Question: I am facing problem with amcharts dual y-axis custom step on each axis so shifting to Google Charts. Does Google Charts support dual y-axis with minimum and maximum with custom step on each axis?
Image is attached for reference:

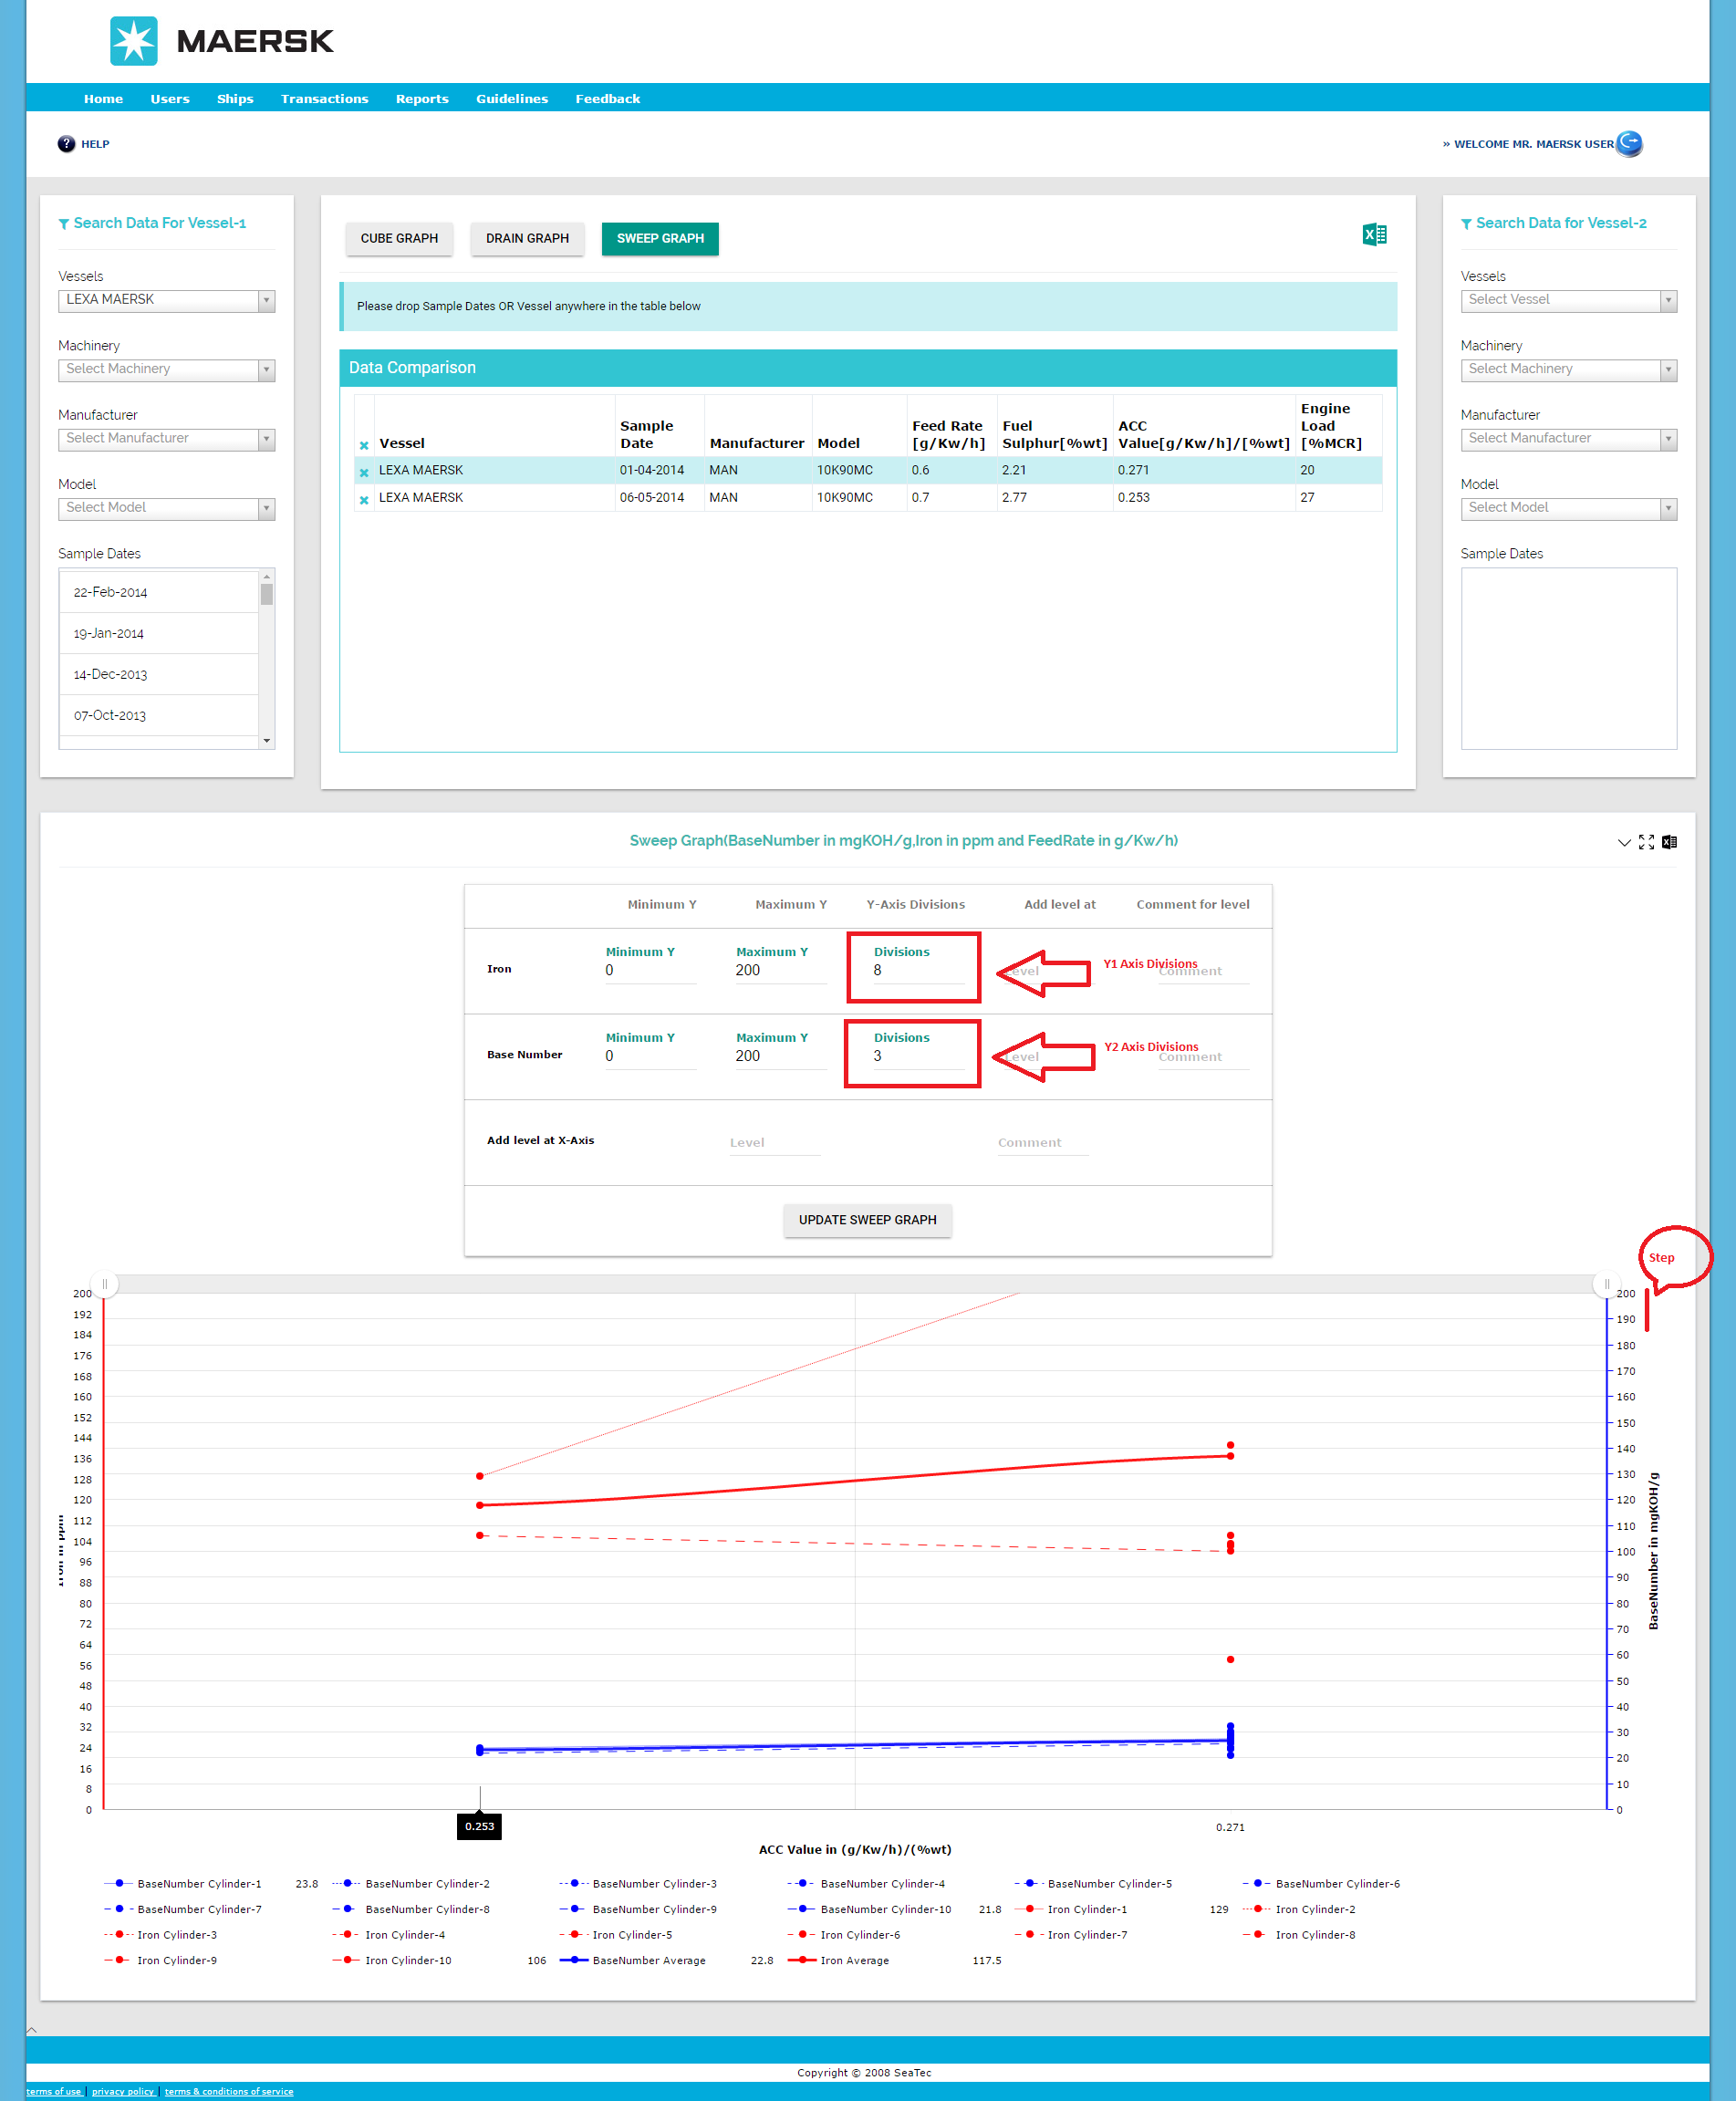
Answer: to set dual y-axis, change the 'targetAxisIndex' of one of the 'series'...
'''
series: {
1: {
targetAxisIndex: 1
}
},
'''
to set min and max, use 'viewWindow'
and for step, must provide own 'ticks'
for each 'vAxes'
'''
vAxes: {
0: {
viewWindow: {
min: 0,
max: 20
},
ticks: [0, 5, 10, 15, 20]
},
1: {
viewWindow: {
min: 120,
max: 240
},
ticks: [120, 160, 200, 240]
}
}
'''
see following working snippet...
'''
google.charts.load('current', {
callback: function () {
var data = google.visualization.arrayToDataTable([
['Label', 'Series 0', 'Series 1'],
['a', 10, 150],
['b', 12, 180],
['c', 14, 210],
['d', 16, 240]
]);
var container = document.getElementById('chart_div');
var chart = new google.visualization.ColumnChart(container);
chart.draw(data, {
series: {
1: {
targetAxisIndex: 1
}
},
vAxes: {
0: {
viewWindow: {
min: 0,
max: 20
},
ticks: [0, 5, 10, 15, 20]
},
1: {
viewWindow: {
min: 120,
max: 240
},
ticks: [120, 160, 200, 240]
}
}
});
},
packages: ['corechart']
});
'''
'''
<script src="https://www.gstatic.com/charts/loader.js"></script>
<div id="chart_div"></div>
'''